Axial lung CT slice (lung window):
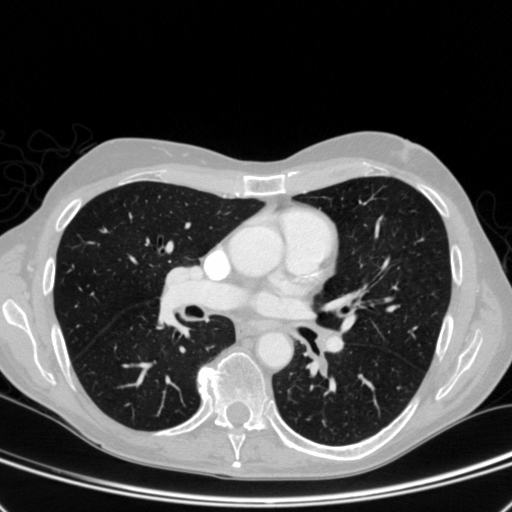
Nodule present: no